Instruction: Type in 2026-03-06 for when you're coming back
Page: home
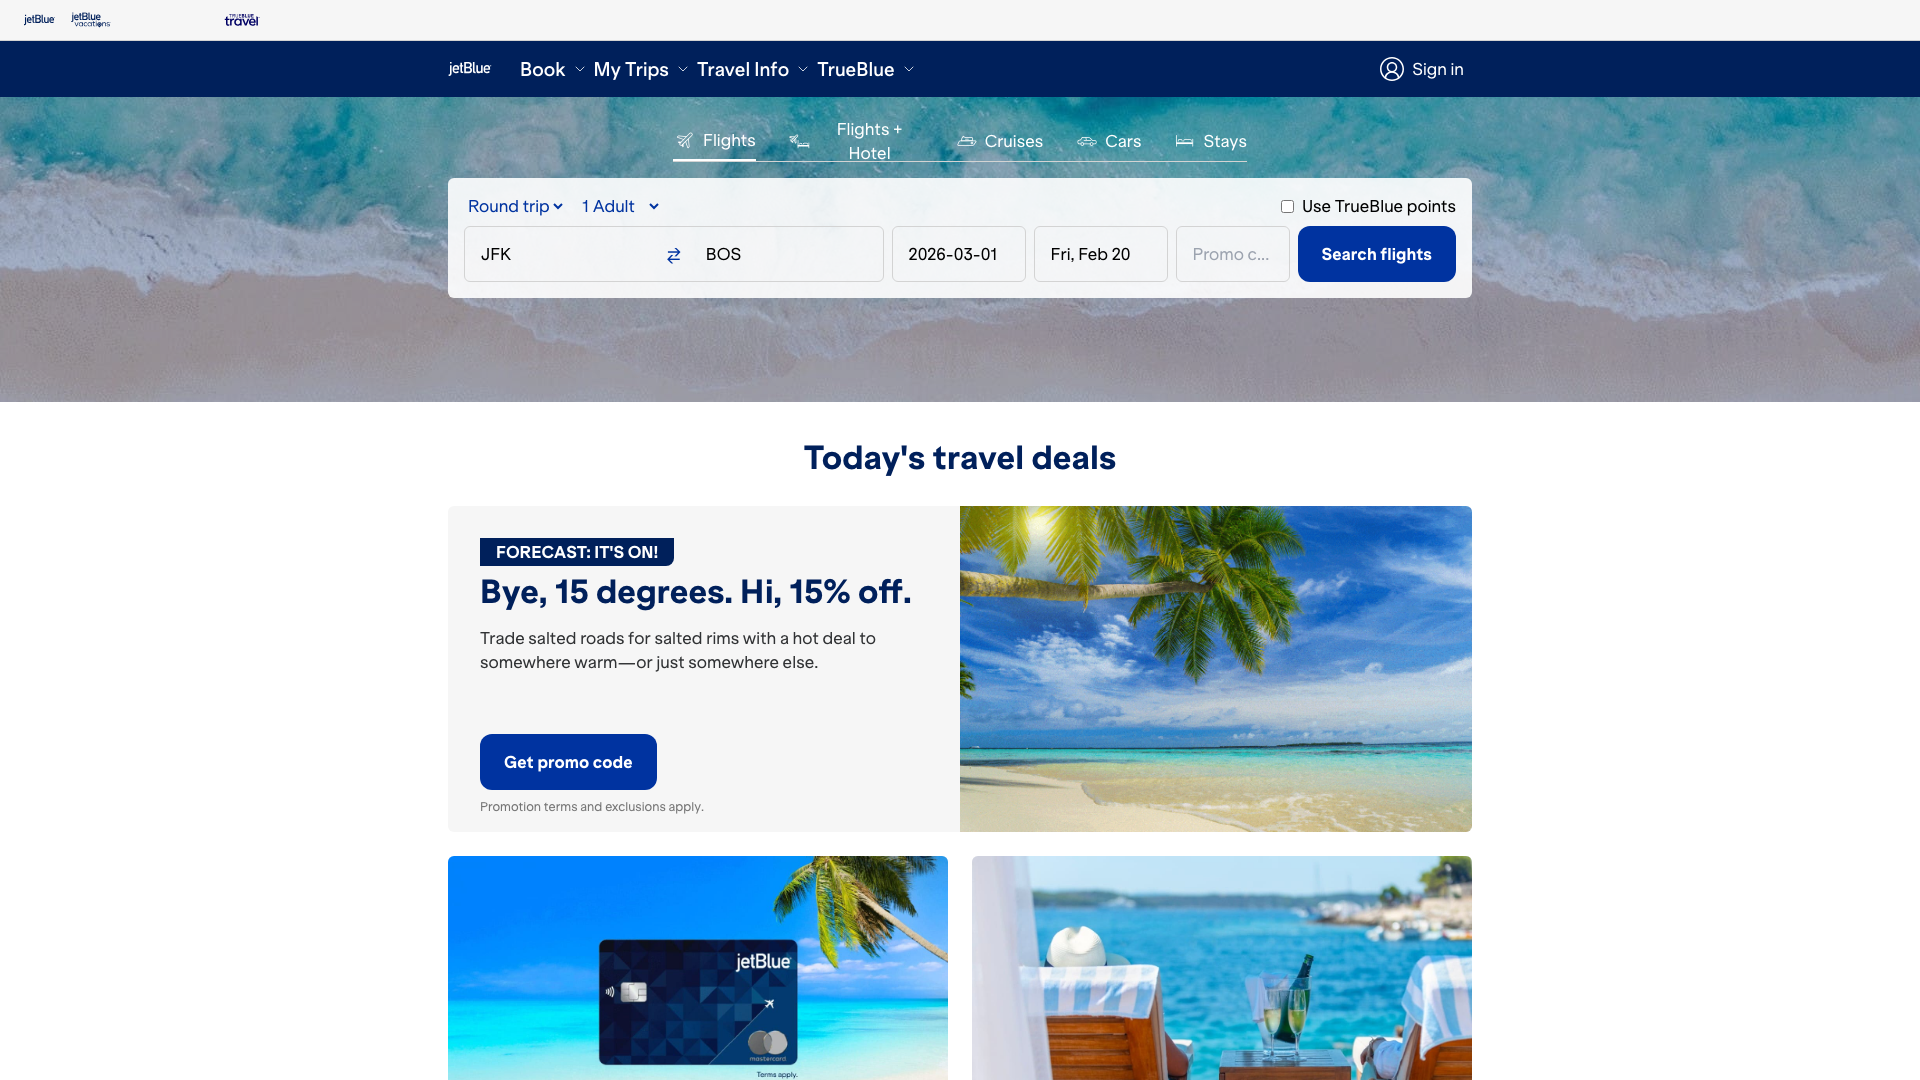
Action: type